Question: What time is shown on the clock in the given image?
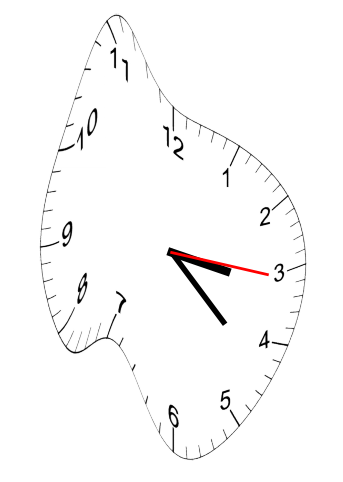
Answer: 03:22:16